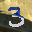
Label: 3